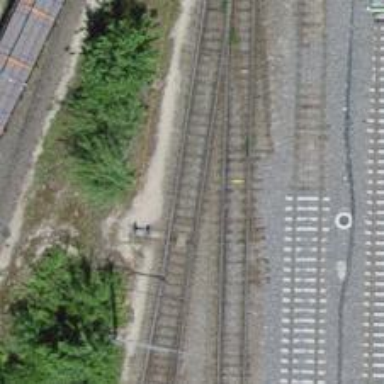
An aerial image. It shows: Railway switch.